Interaction volume radius: 5 \u00c5
Interaction volume height: 10 \u00c5
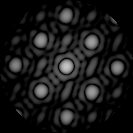
Disorder parameter: 0.05616